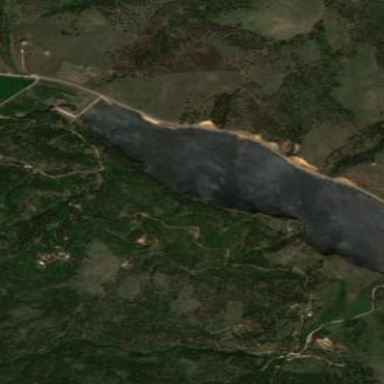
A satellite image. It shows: Reservoir.